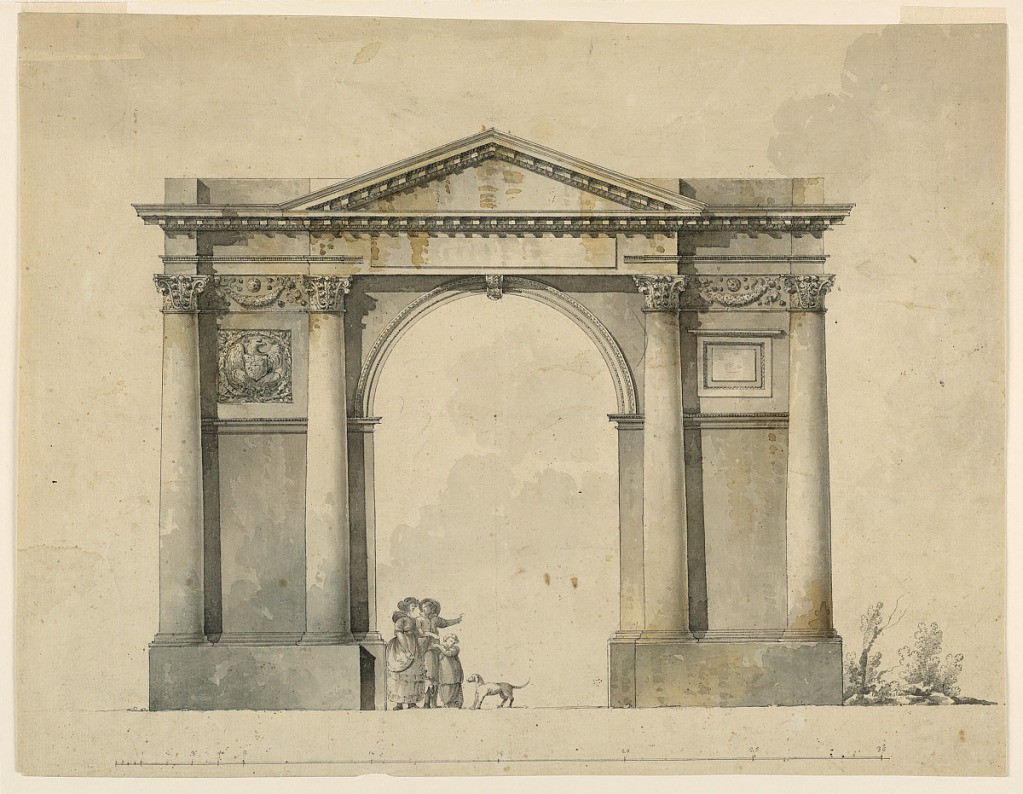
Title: Design for a Triumpal Arch for Napoleon I, Bergamo, Italy
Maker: Giacomo Quarenghi, Italian, 1744 - 1817
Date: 1800–12
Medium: Pen and ink, brush and sepia wash, gray watercolor, graphite on cream laid paper
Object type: Drawing
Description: Architectural design for a triumphal arch. Within the archway stands a group of two adult figures and a boy with a dog. Alternatively suggested on the arch are a coat-of-arms upon an eagle at left and a tablet for an inscription at right. Pediment above. At right, some bushes and indication of landscape. Below, the scale.